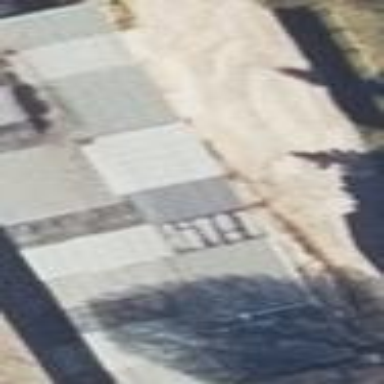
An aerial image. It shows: Group of garages.